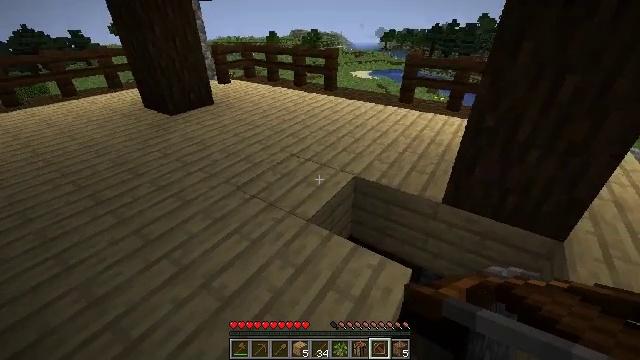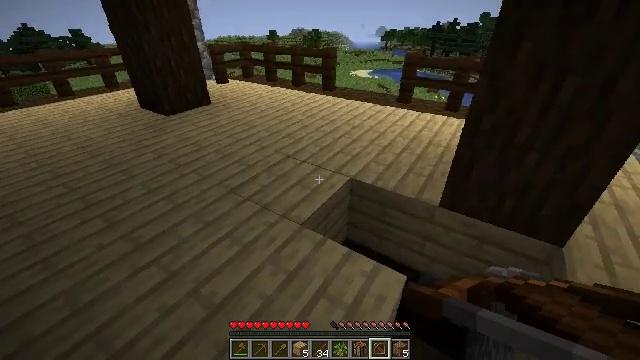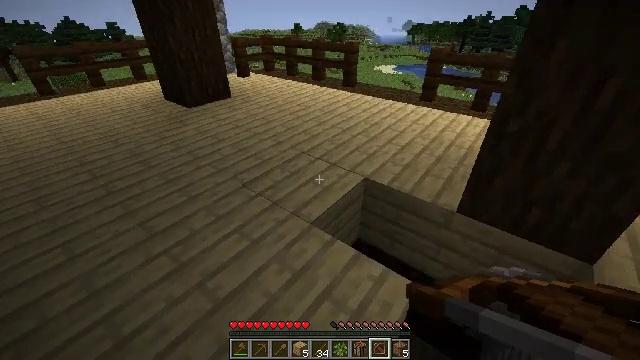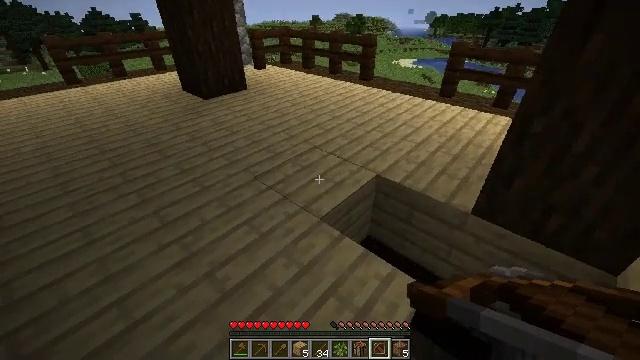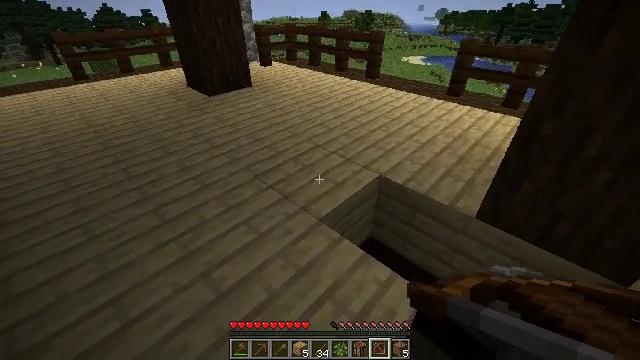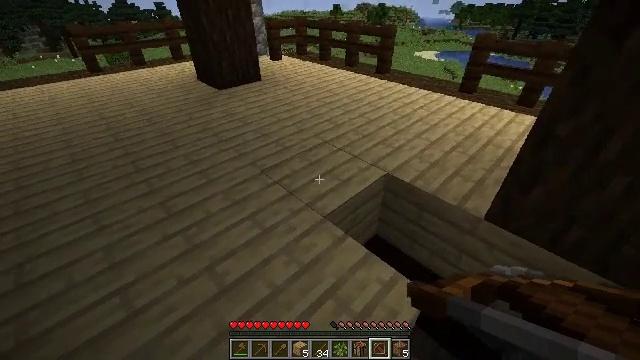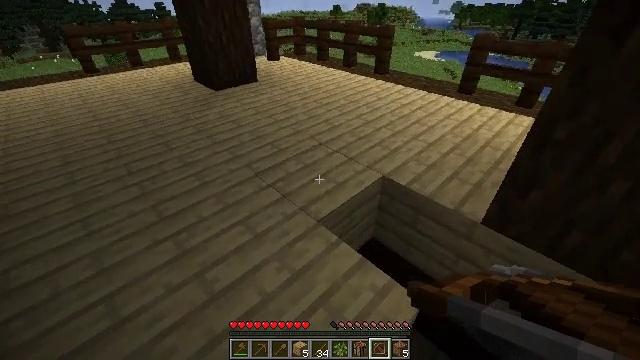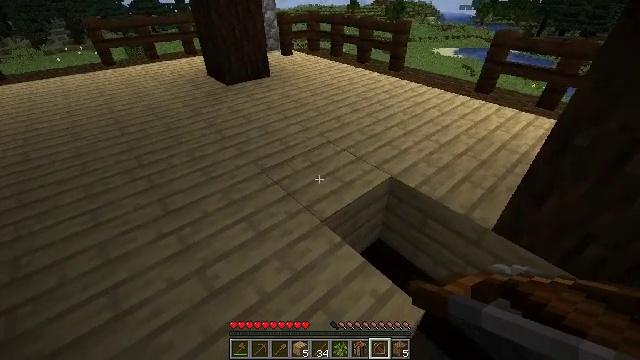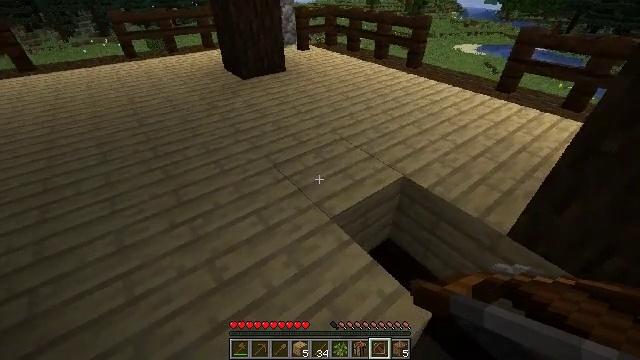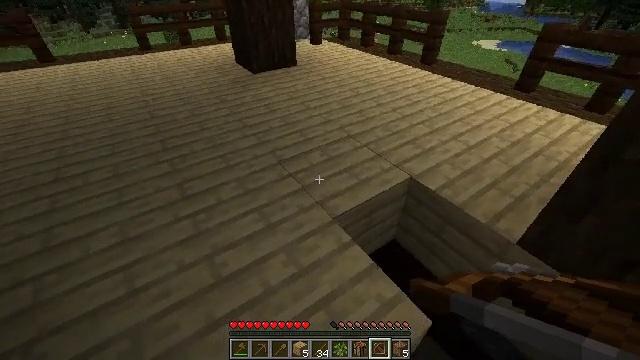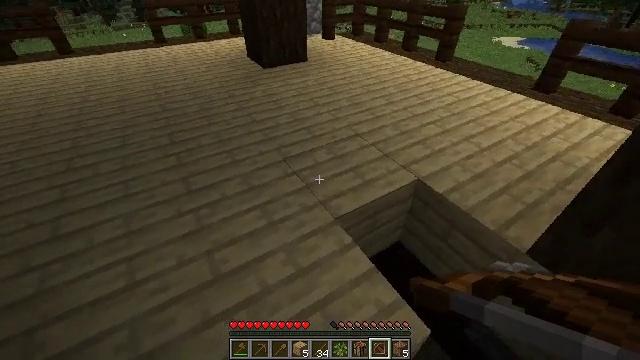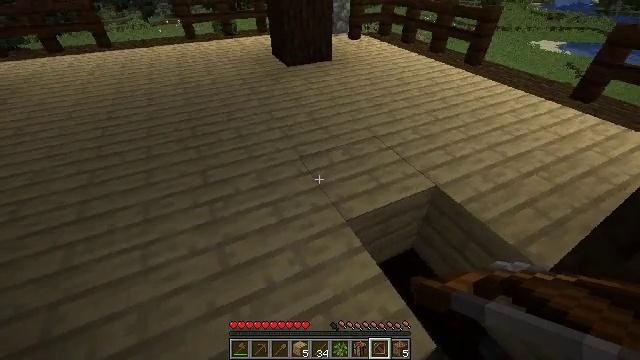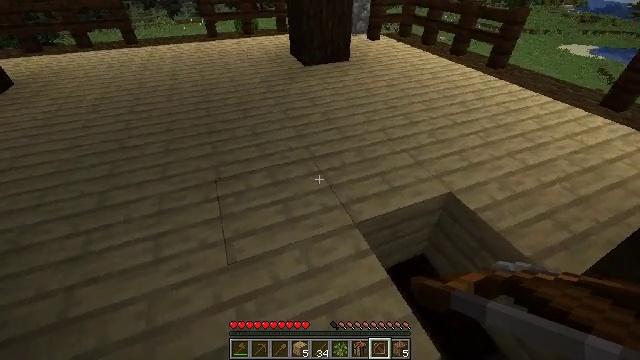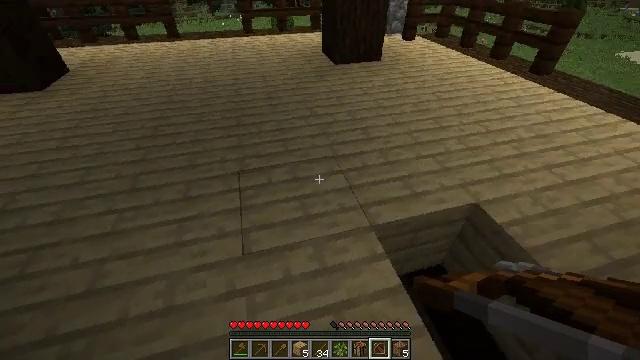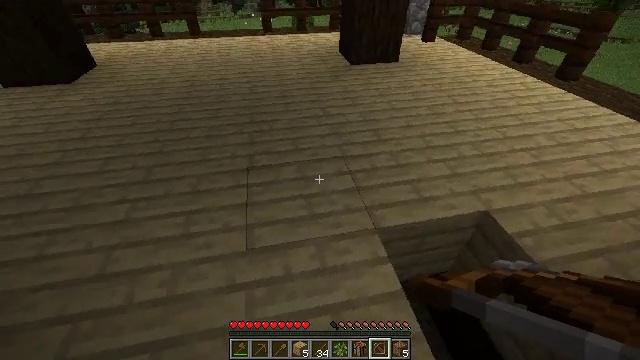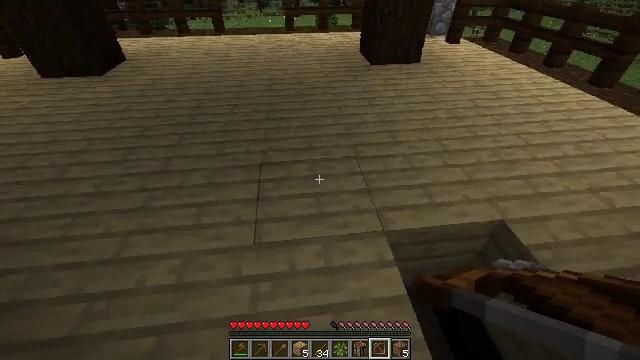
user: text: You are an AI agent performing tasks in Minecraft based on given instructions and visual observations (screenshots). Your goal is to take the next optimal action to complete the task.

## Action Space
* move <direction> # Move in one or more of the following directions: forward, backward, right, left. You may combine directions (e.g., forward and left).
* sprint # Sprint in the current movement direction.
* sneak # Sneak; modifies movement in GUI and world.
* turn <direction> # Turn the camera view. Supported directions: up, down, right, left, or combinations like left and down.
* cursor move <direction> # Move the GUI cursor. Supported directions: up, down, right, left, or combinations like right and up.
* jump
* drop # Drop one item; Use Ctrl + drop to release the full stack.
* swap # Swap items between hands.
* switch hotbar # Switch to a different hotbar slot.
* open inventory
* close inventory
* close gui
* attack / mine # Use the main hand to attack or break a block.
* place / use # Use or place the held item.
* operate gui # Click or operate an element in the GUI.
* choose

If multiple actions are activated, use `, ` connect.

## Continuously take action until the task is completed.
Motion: motion action
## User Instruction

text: Mine the grass in the plains.
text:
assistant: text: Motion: move forward and move right, use / place
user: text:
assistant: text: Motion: move forward and move right, turn left and down, use / place
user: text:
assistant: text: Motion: move forward and move right, turn left and down, use / place
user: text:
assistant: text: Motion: move forward and move right, turn left, use / place
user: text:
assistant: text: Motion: move forward and move right, turn left and down, use / place
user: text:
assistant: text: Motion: move forward and move right, use / place
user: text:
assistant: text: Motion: move forward and move right, turn left, use / place
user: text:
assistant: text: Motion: move forward and move right, turn left, use / place
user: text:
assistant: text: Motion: move forward and move right, turn left and down, use / place
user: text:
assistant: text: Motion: move forward and move right, turn left, use / place
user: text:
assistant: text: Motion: move right, turn left, use / place
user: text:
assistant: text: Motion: move right, turn left, use / place
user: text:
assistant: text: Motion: move right, turn left, use / place
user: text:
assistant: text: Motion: move right, turn left, use / place
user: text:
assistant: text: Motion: move right, turn left, use / place
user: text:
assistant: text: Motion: move right, turn left and up, use / place
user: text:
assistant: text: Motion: move right, turn left, use / place
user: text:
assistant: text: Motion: move right, use / place
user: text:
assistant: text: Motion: move right, use / place
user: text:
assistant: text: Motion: no_op
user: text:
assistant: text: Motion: no_op
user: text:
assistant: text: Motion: no_op
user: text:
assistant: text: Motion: turn up
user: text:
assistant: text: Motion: turn up
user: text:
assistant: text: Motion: turn up
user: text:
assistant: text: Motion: move right, turn up
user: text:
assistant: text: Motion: move right
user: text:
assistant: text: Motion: move back and move right, turn right
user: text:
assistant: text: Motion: move back and move right, turn right and down
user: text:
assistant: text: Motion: move back and move right, turn right and down